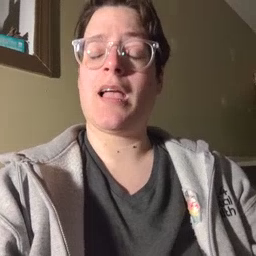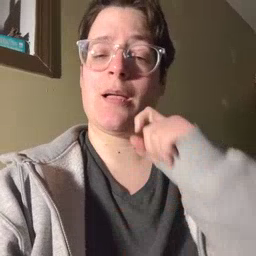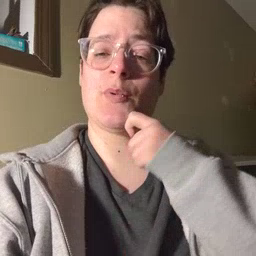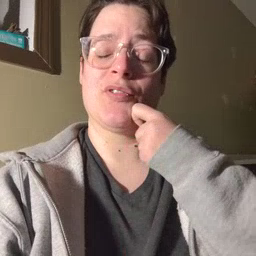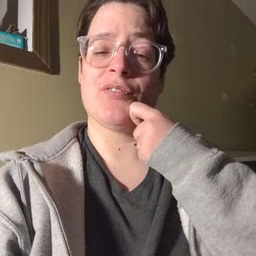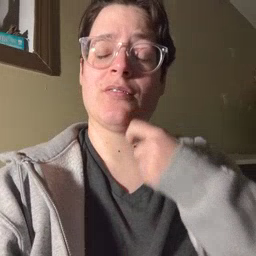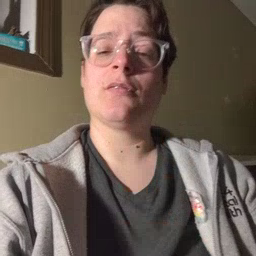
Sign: apple